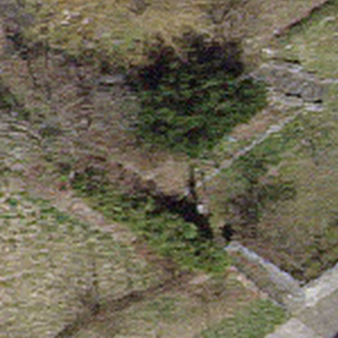
Label: other